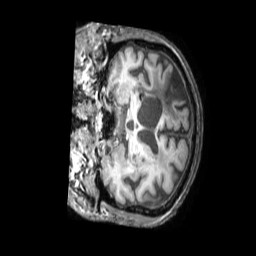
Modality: T1w
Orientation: coronal
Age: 63
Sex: male
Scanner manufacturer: philips
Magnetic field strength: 3 T
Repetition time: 0.009882 s
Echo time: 0.004603 s